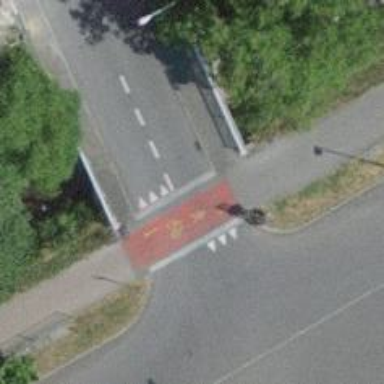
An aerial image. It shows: Sidewalk along the footway.